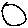
Label: circle